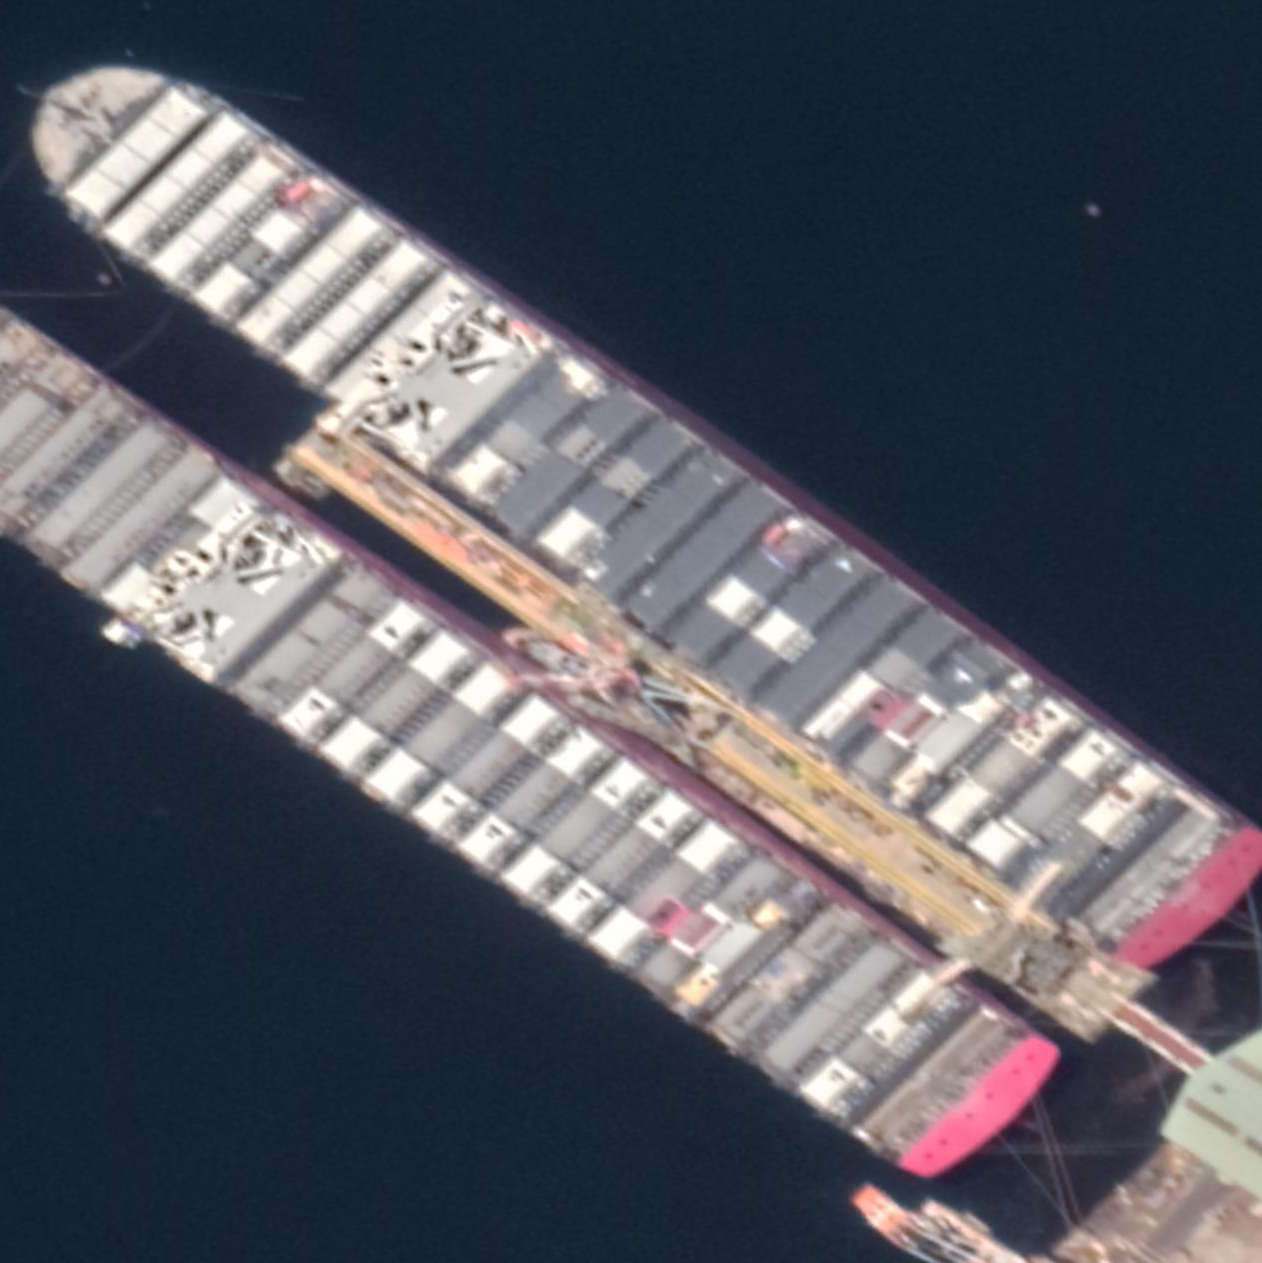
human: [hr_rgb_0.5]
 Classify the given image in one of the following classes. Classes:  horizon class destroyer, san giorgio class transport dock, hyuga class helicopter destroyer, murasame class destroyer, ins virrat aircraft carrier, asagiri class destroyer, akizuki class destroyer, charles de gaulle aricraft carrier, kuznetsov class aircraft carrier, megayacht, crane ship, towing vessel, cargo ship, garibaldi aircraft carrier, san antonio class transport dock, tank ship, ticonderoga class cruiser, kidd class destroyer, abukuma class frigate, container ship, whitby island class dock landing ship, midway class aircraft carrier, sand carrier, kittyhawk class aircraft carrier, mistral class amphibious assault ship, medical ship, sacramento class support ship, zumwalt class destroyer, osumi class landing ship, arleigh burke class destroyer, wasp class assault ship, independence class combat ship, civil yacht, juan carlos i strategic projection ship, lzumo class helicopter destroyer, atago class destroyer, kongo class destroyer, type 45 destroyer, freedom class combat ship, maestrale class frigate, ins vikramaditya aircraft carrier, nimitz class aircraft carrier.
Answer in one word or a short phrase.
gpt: Cargo ship